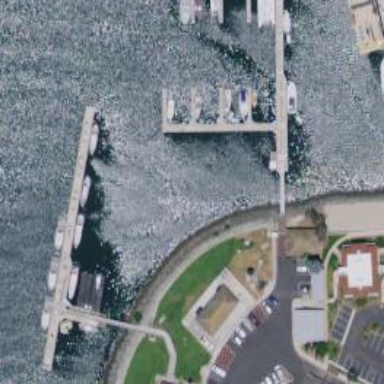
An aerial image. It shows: Man-made pier.